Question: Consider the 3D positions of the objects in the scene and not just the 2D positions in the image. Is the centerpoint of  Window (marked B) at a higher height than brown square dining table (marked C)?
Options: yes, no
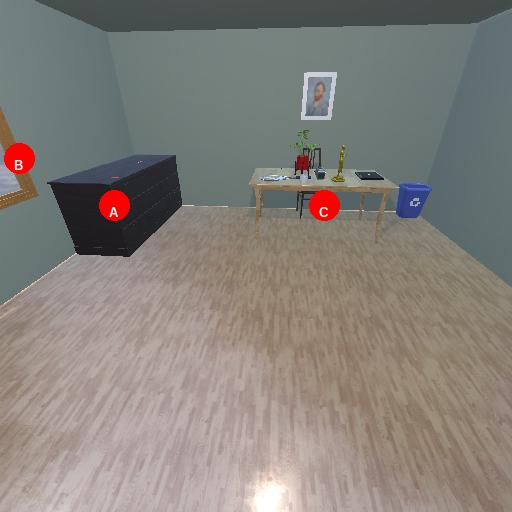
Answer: yes